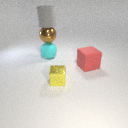
large cyan rubber sphere below large gray rubber cylinder